Field crop: maize
Growth stage: 1
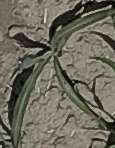
Species: sorghum